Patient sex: M
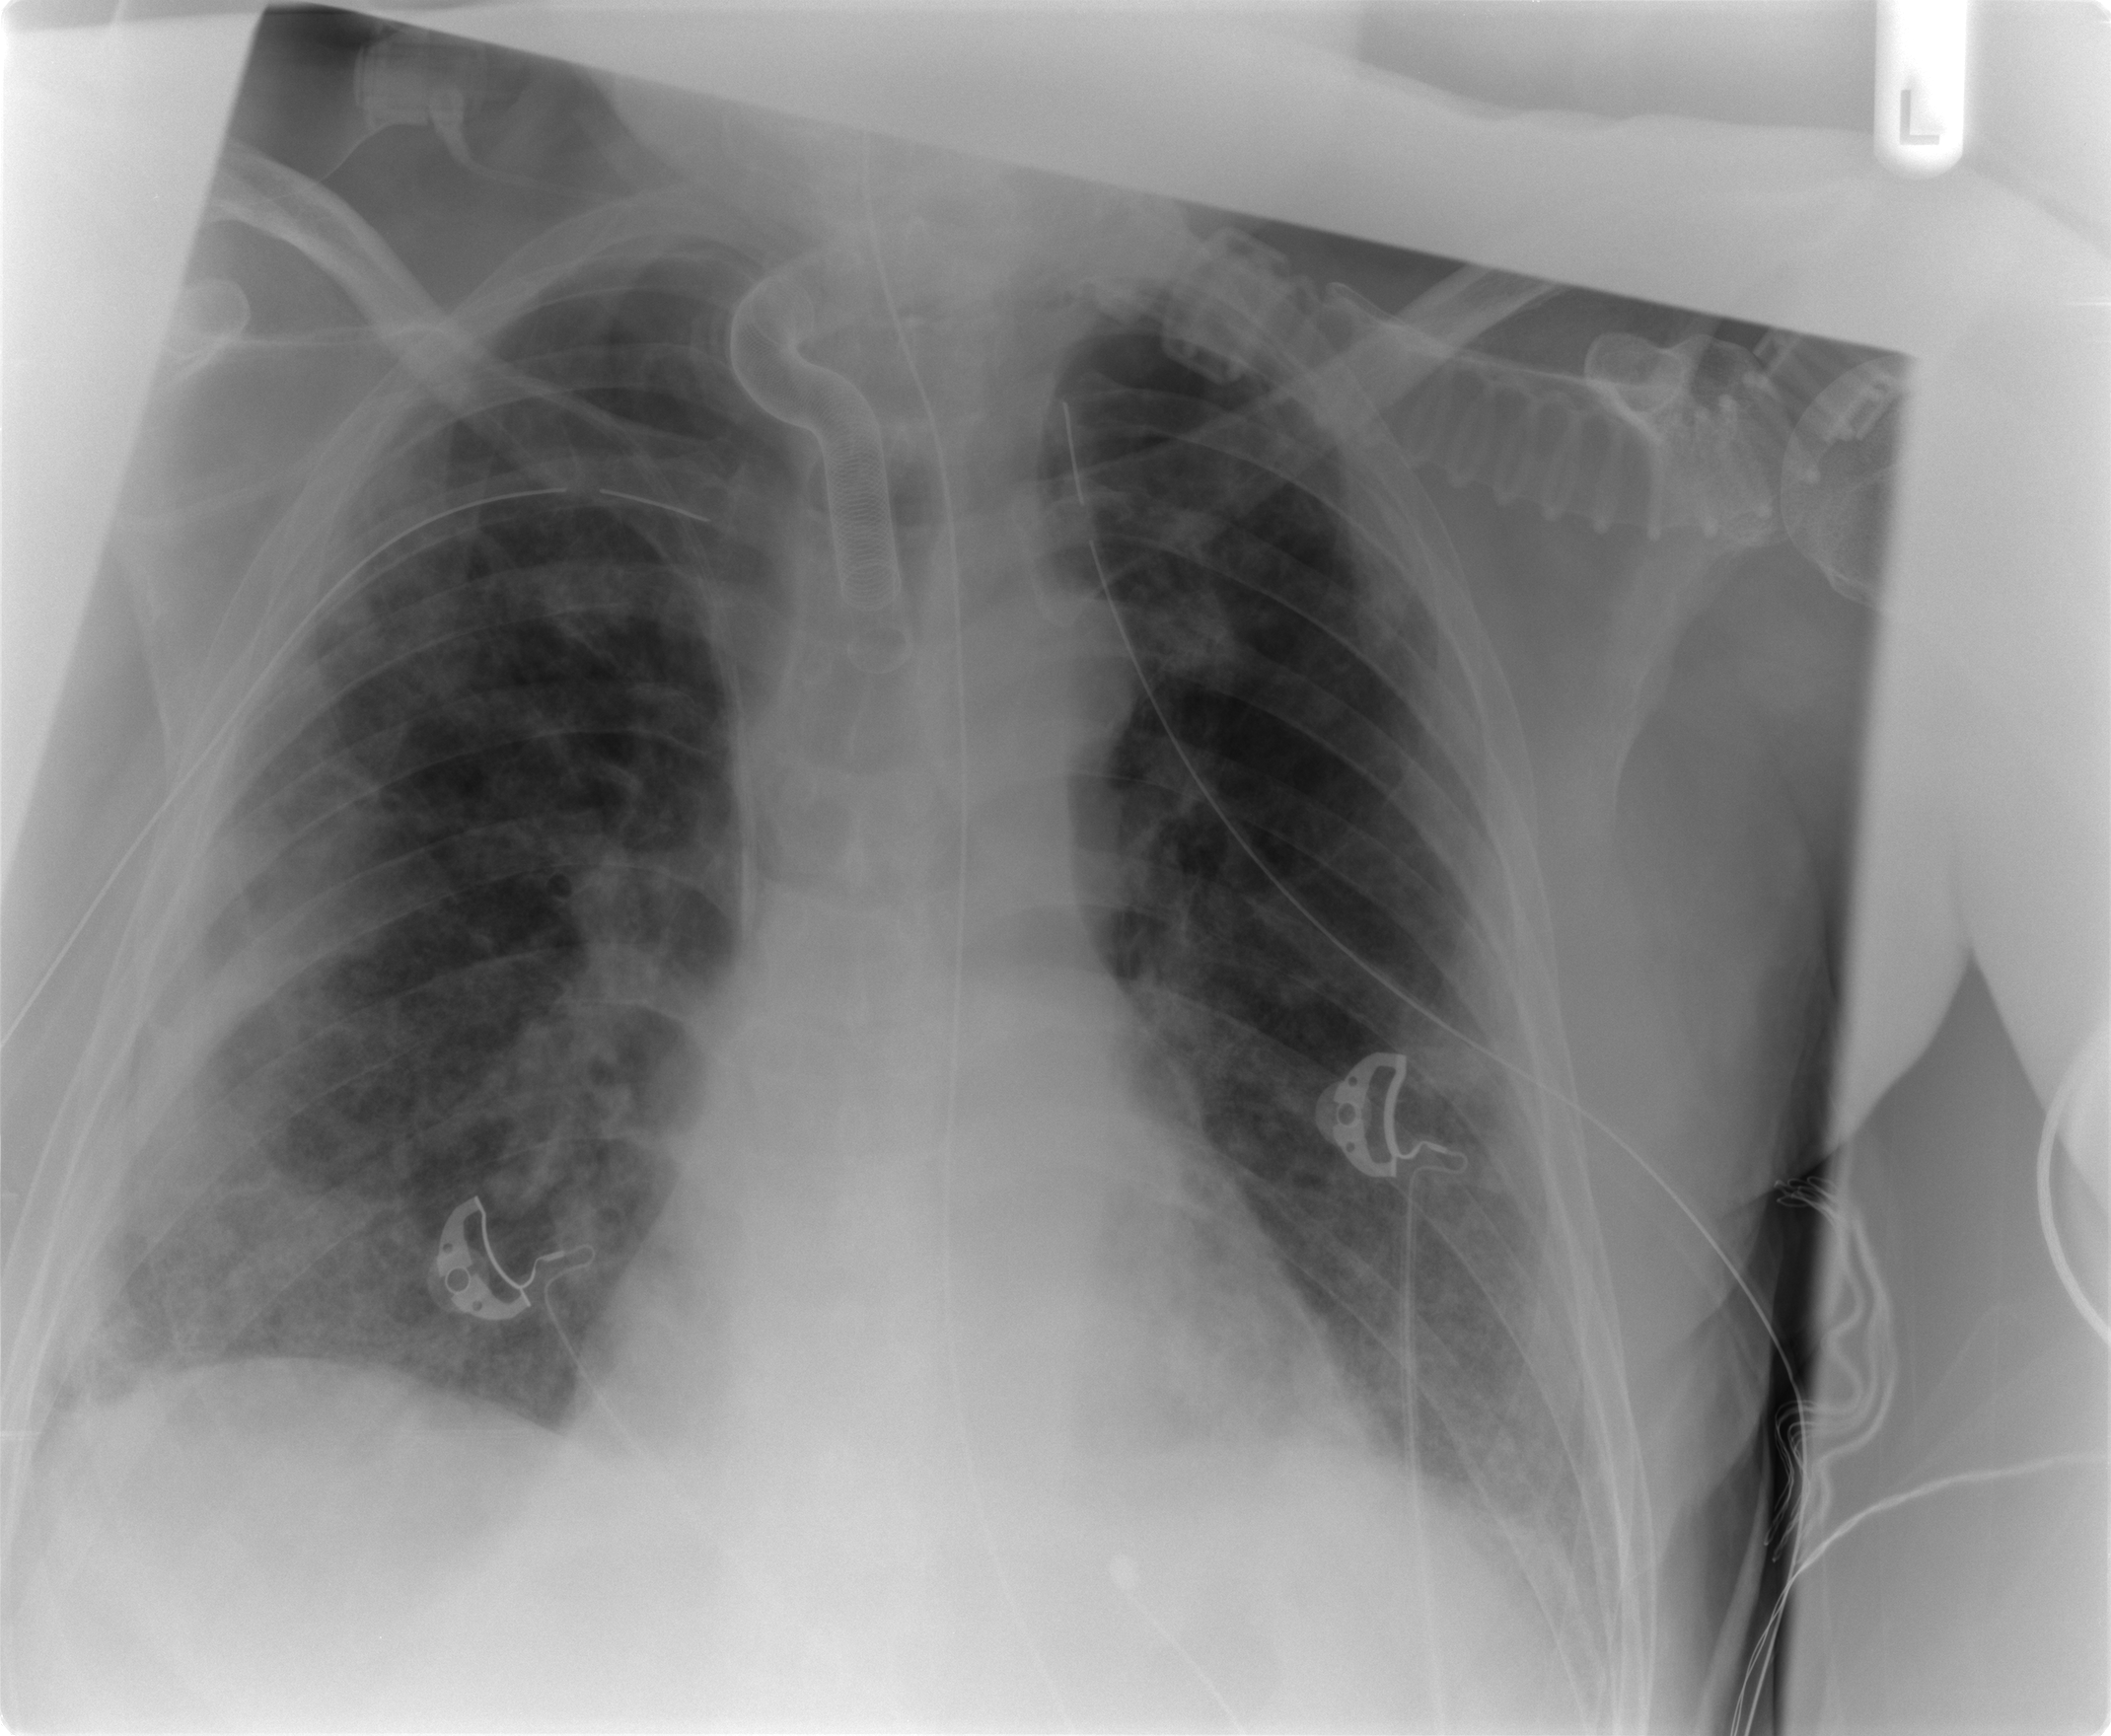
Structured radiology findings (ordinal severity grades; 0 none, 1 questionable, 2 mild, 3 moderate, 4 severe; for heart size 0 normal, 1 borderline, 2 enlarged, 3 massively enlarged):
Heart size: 0
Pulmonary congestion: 1
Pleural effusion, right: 0
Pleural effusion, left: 0
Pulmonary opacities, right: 4
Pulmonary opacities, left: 3
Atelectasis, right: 2
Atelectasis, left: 2